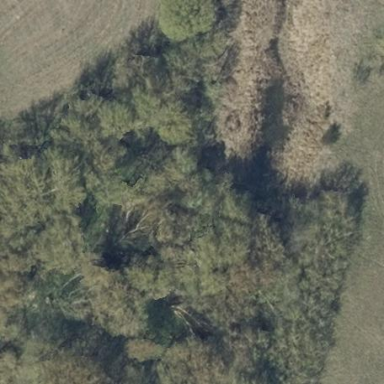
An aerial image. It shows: Swamp in wetland area.